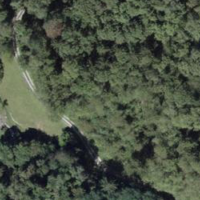
EUNIS habitat code: 41
Species observed at this site:
Milvus milvus